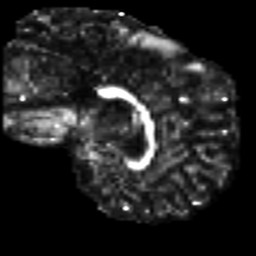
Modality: FA
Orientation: sagittal
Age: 48
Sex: male
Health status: ill
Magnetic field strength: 3 T
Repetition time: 8.4 s
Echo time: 0.0926 s